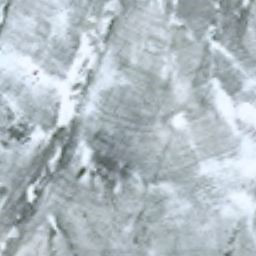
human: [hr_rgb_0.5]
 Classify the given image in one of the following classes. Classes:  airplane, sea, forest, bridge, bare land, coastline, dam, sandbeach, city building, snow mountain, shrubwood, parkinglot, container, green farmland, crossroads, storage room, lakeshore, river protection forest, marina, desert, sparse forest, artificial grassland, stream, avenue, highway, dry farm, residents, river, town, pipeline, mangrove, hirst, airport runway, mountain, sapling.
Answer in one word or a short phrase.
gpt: snow mountain